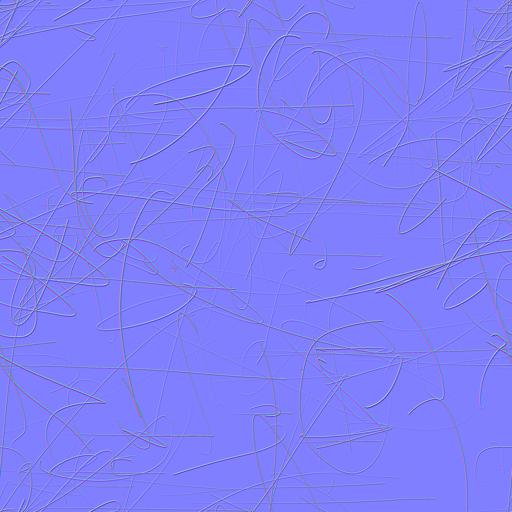
imperfection imperfections scratched scratches surface